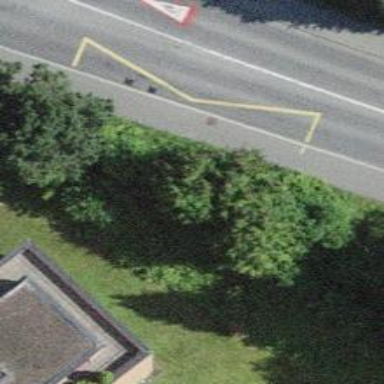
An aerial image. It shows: Bus stop with platform for public transport.